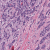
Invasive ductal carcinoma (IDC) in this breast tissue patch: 1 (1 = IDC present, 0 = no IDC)